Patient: sex M, age 76
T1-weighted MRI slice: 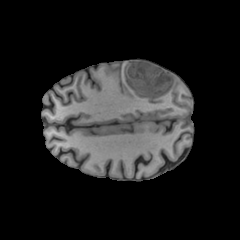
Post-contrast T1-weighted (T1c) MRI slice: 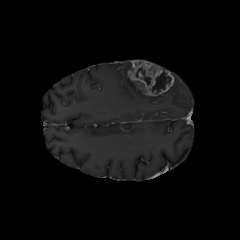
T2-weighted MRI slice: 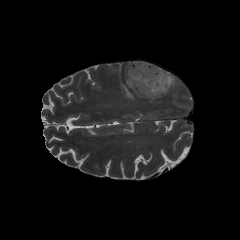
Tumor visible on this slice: yes
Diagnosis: Glioblastoma, IDH-wildtype
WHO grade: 4